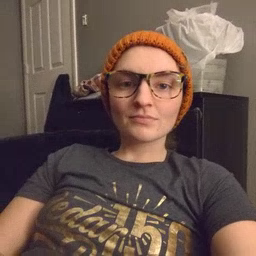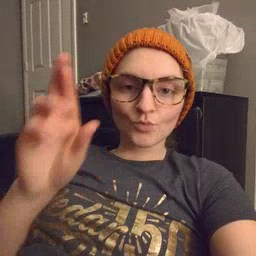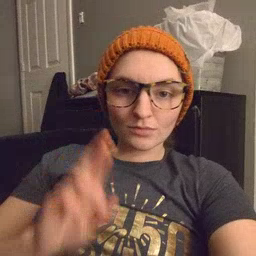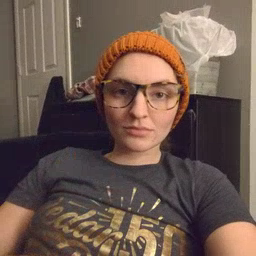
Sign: refrigerator